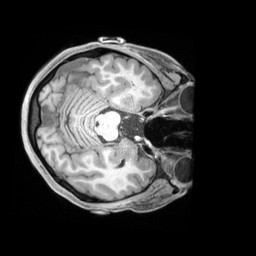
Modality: T1w
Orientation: axial
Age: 19
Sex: female
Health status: ill
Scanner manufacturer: siemens
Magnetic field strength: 3 T
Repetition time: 2.2 s
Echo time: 0.00218 s